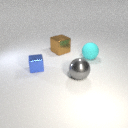
large cyan rubber sphere to the right of large gray metal sphere